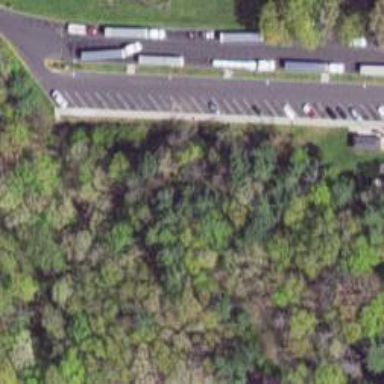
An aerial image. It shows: Rest area on the road.